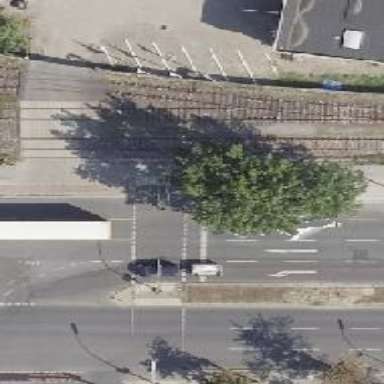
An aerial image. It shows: Road with traffic signals.